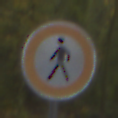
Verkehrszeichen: VerbotFussgaenger
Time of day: MorningAfternoon
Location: Outdoor (Urban)
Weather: PartlyCloudy
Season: NotSpecified
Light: Natural